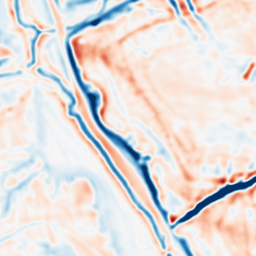
Category: multiscale
Decomposition family: dog
Decomposition parameters: sigma_low: 2
sigma_high: 5
Upsampling method: linear_exact
Upsampling parameters: scale: 2
Upsampling scale: 2